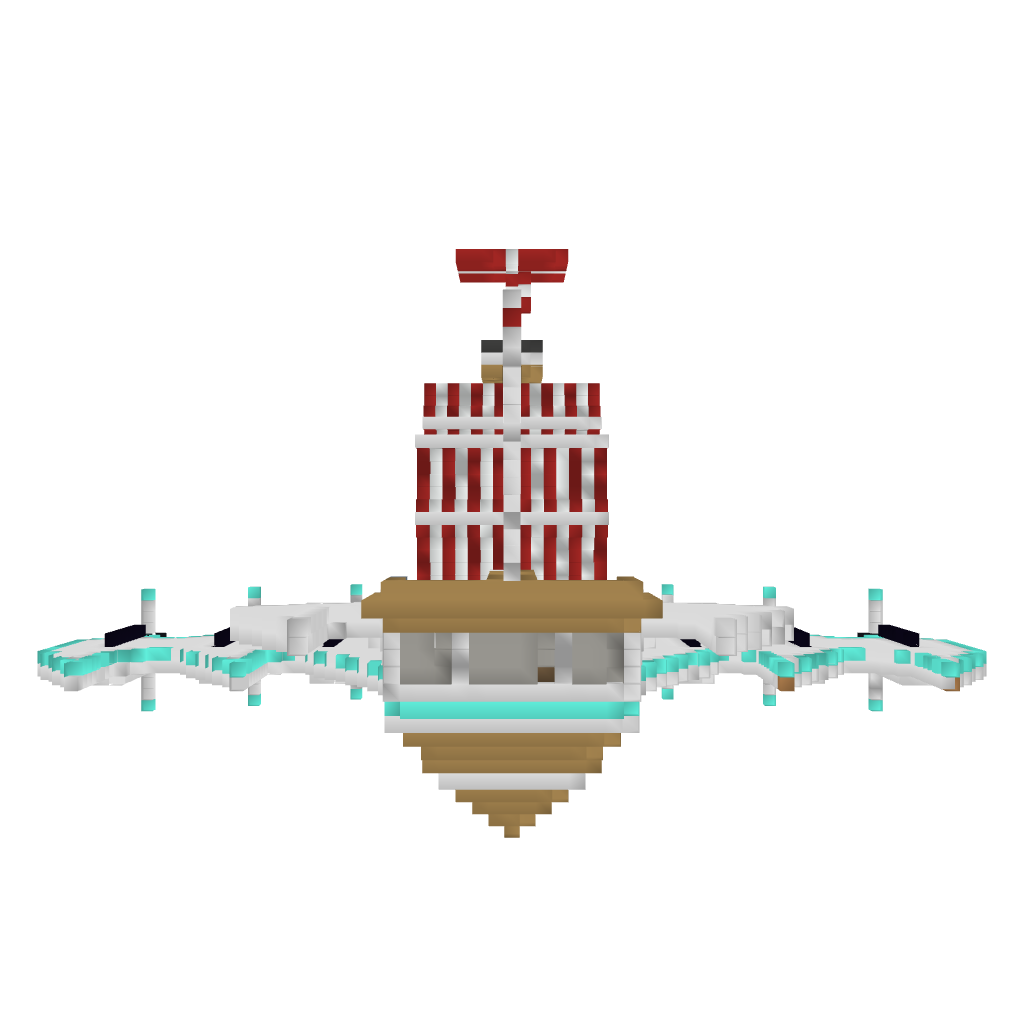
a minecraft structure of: Nave-aereo